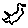
Label: bird